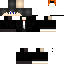
A male human skin with dark skin, wearing brown bald dressed in a blue suit and black pants, featuring a closed mouth.